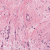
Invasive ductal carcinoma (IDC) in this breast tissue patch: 1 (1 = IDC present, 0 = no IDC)